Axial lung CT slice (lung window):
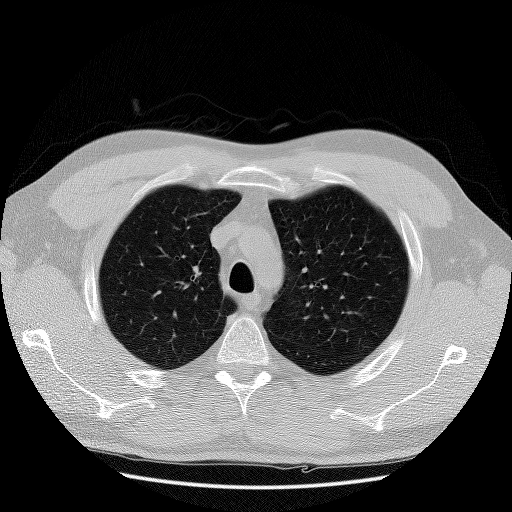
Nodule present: no